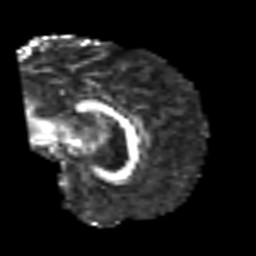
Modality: FA
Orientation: sagittal
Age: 43
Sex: male
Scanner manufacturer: siemens
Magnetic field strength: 3 T
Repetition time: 6.1 s
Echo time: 0.101 s